Interaction volume radius: 5 \u00c5
Interaction volume height: 15 \u00c5
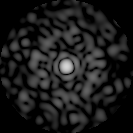
Disorder parameter: 0.8861